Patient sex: M
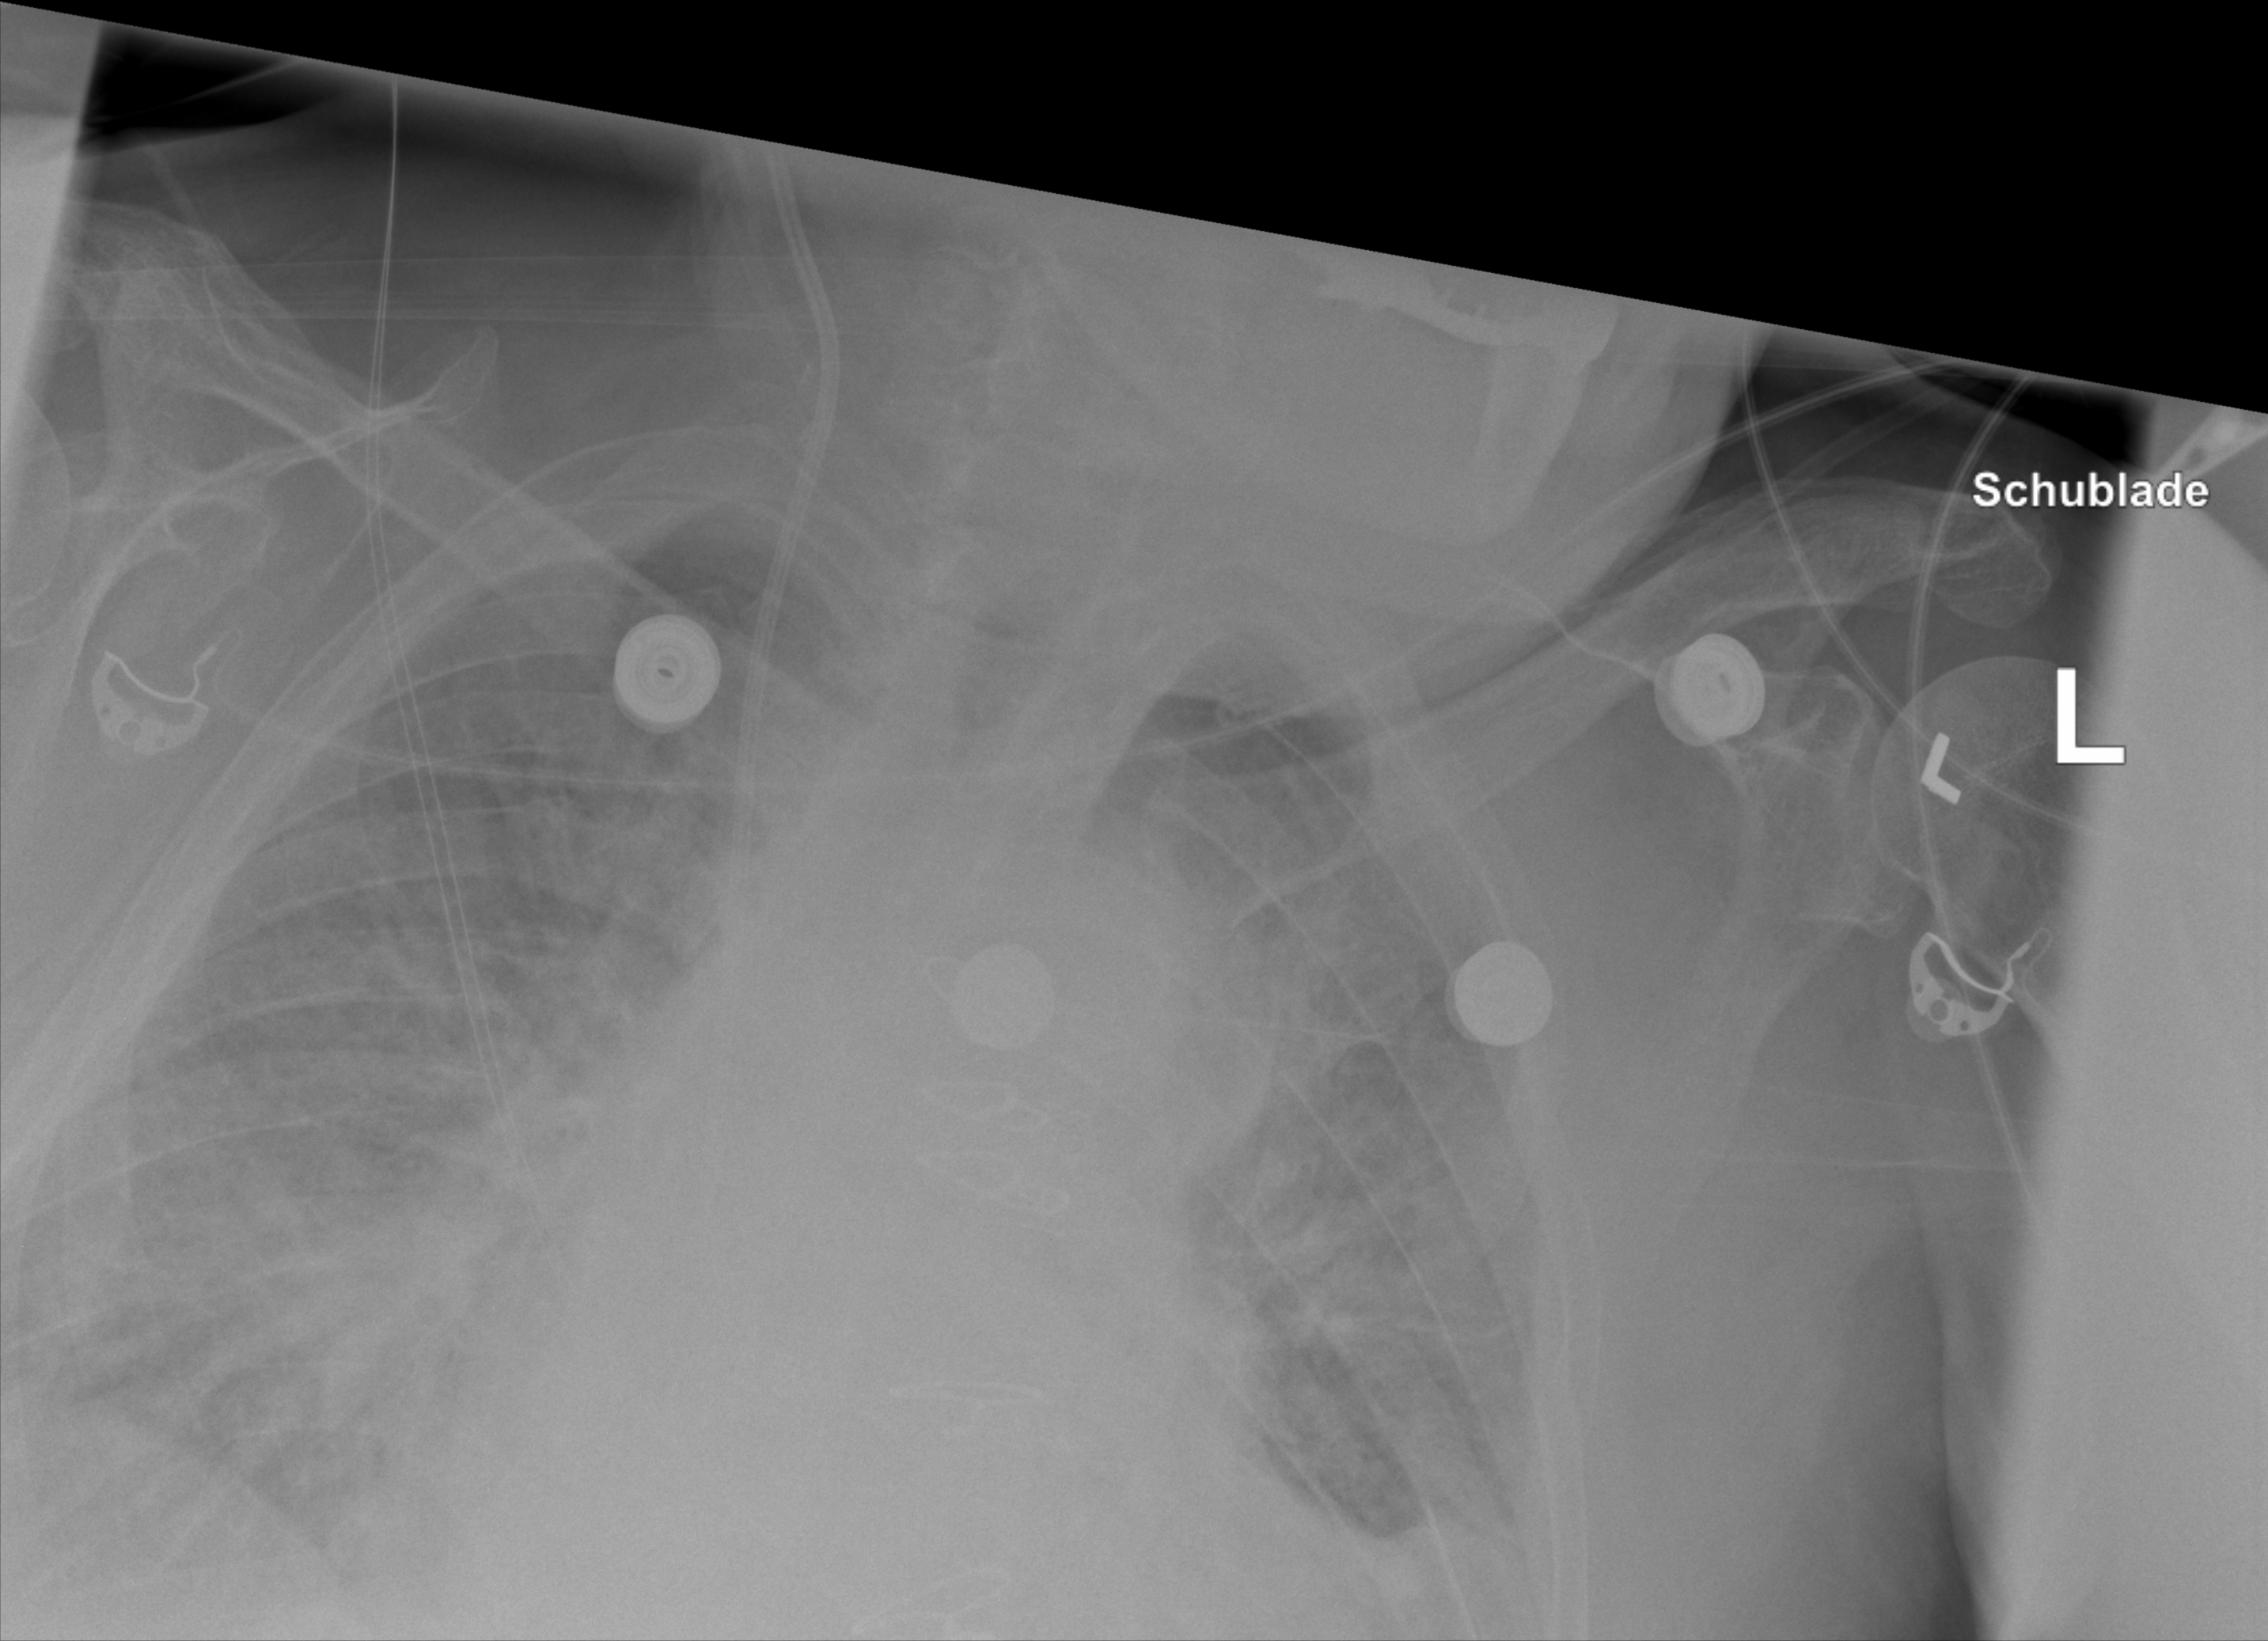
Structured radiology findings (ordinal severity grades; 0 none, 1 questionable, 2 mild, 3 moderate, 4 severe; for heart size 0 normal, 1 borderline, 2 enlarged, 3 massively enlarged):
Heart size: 2
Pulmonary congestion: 3
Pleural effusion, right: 0
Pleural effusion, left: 2
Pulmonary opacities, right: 2
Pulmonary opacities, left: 2
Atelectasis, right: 2
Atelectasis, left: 2